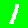
Digit: 1